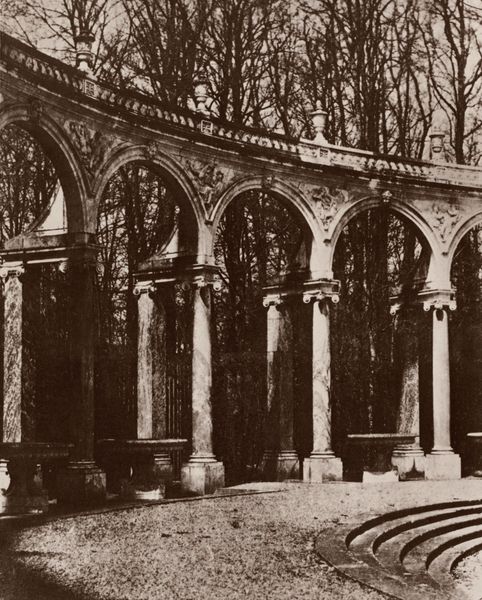
Titel: Ballsaal (Wäldchen der Kolonnaden)
Künstler: Robert Louis Stevenson
Schlagwörter: schatten, bäume, grau, licht, säulen, tische, gebäude, park, zaun, alt, stein, kalt, gitter, theater, traurig, wald, rund, düster, bogen, leer, herbst, winter, rundbogen, treppe, treppen, arch, arches, architecture, column, columns, corinthian, ornate, stair, stairs, steps, white, black, dark, gray, theatre, ornamente, stufen, vase, tor, foto, bögen, gang, außen, gefäß, balustrade, schwarzweiß, classical, greek, roman, sky, stone, tree, building, trees, grass, light, entrance, garden, path, black and white, shadow, photo, step, bridge, fence, marble, urn, ancient, rondell, archway, rundgang, vases, circle, bare, branches, roma, shade, shadows, viaduct, ionic, pedestal, round, doric, photograph, photography, rotunda, sepia, cubes, archs, cloister, capital, trunks, benches, pathway, arcade, colonade, colonnade, pillars, arena, curve, capitals, carved, tress, finials, highlights, gravel, supports, urns, ampitheater, pillers, pebbled, 로마경기장 가은 기분, 아마도 겨울이거나 봄들어가기 직전? 나무가 앙상하다., 색상이 어두워서 삭막한늒/ㅣㅁ